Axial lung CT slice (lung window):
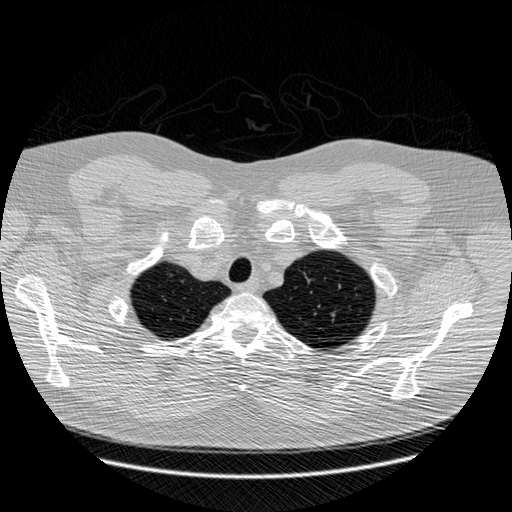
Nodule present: no